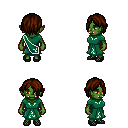
a pixel art fantasy rpg character, female body template, orc, green skin, sash dress, teal pants, brown bangs hairstyle, ghillies, four views (front, back, left, right), 2x2 character sprite sheet, small pixel art, hard edges, no anti-aliasing